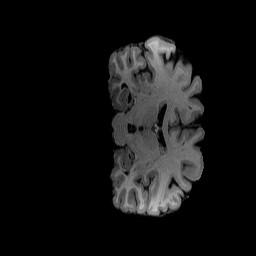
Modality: T1w
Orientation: coronal
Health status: healthy